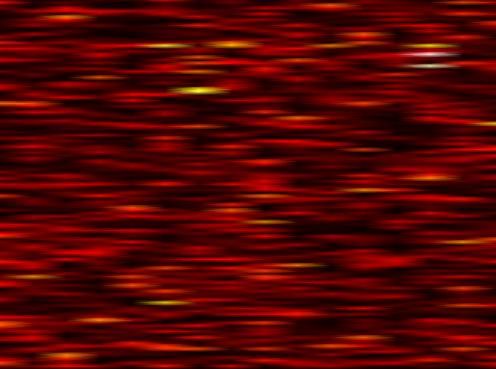
Label: UFMC